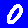
Digit: 0